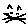
Label: cat